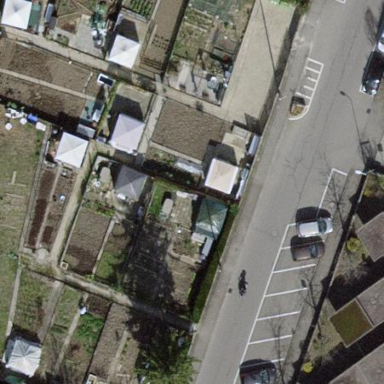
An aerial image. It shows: Area designated for allotments.